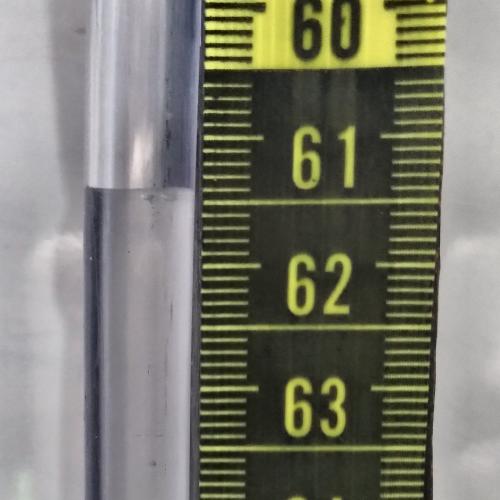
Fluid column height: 61.4 cm